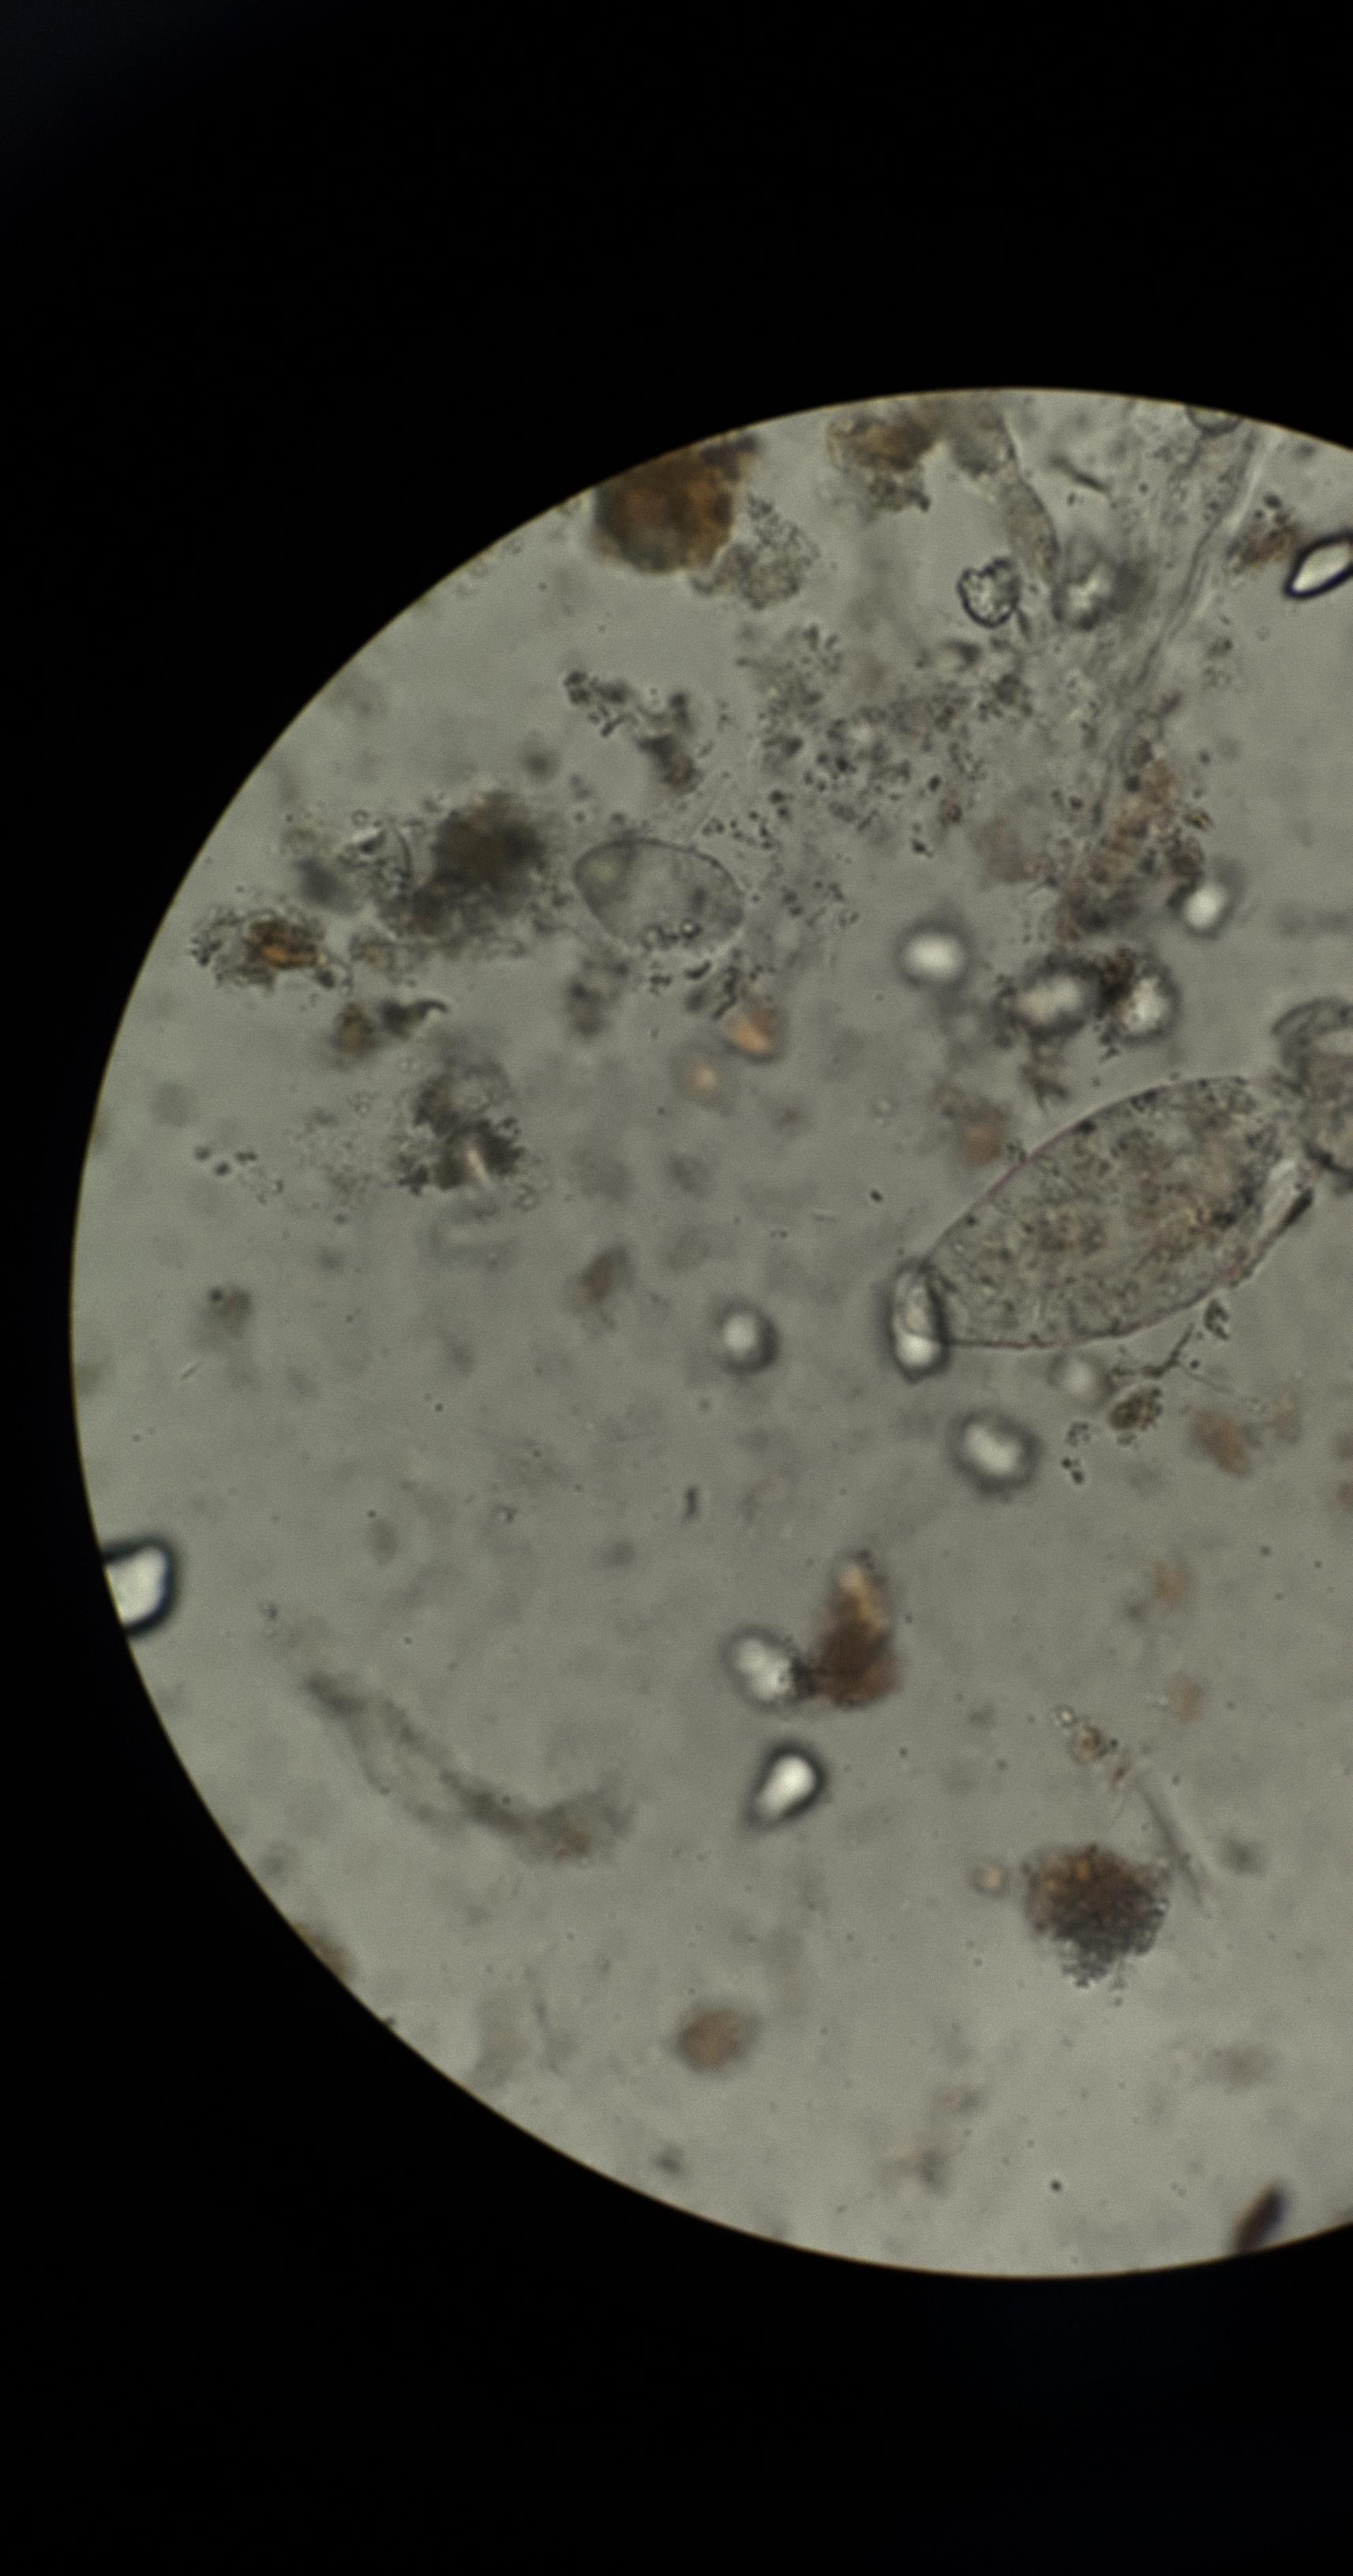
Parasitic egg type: Fasciolopsis buski